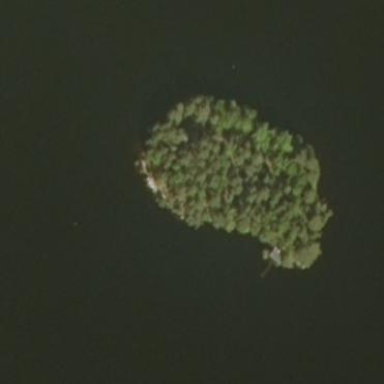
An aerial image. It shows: Islet.